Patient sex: F
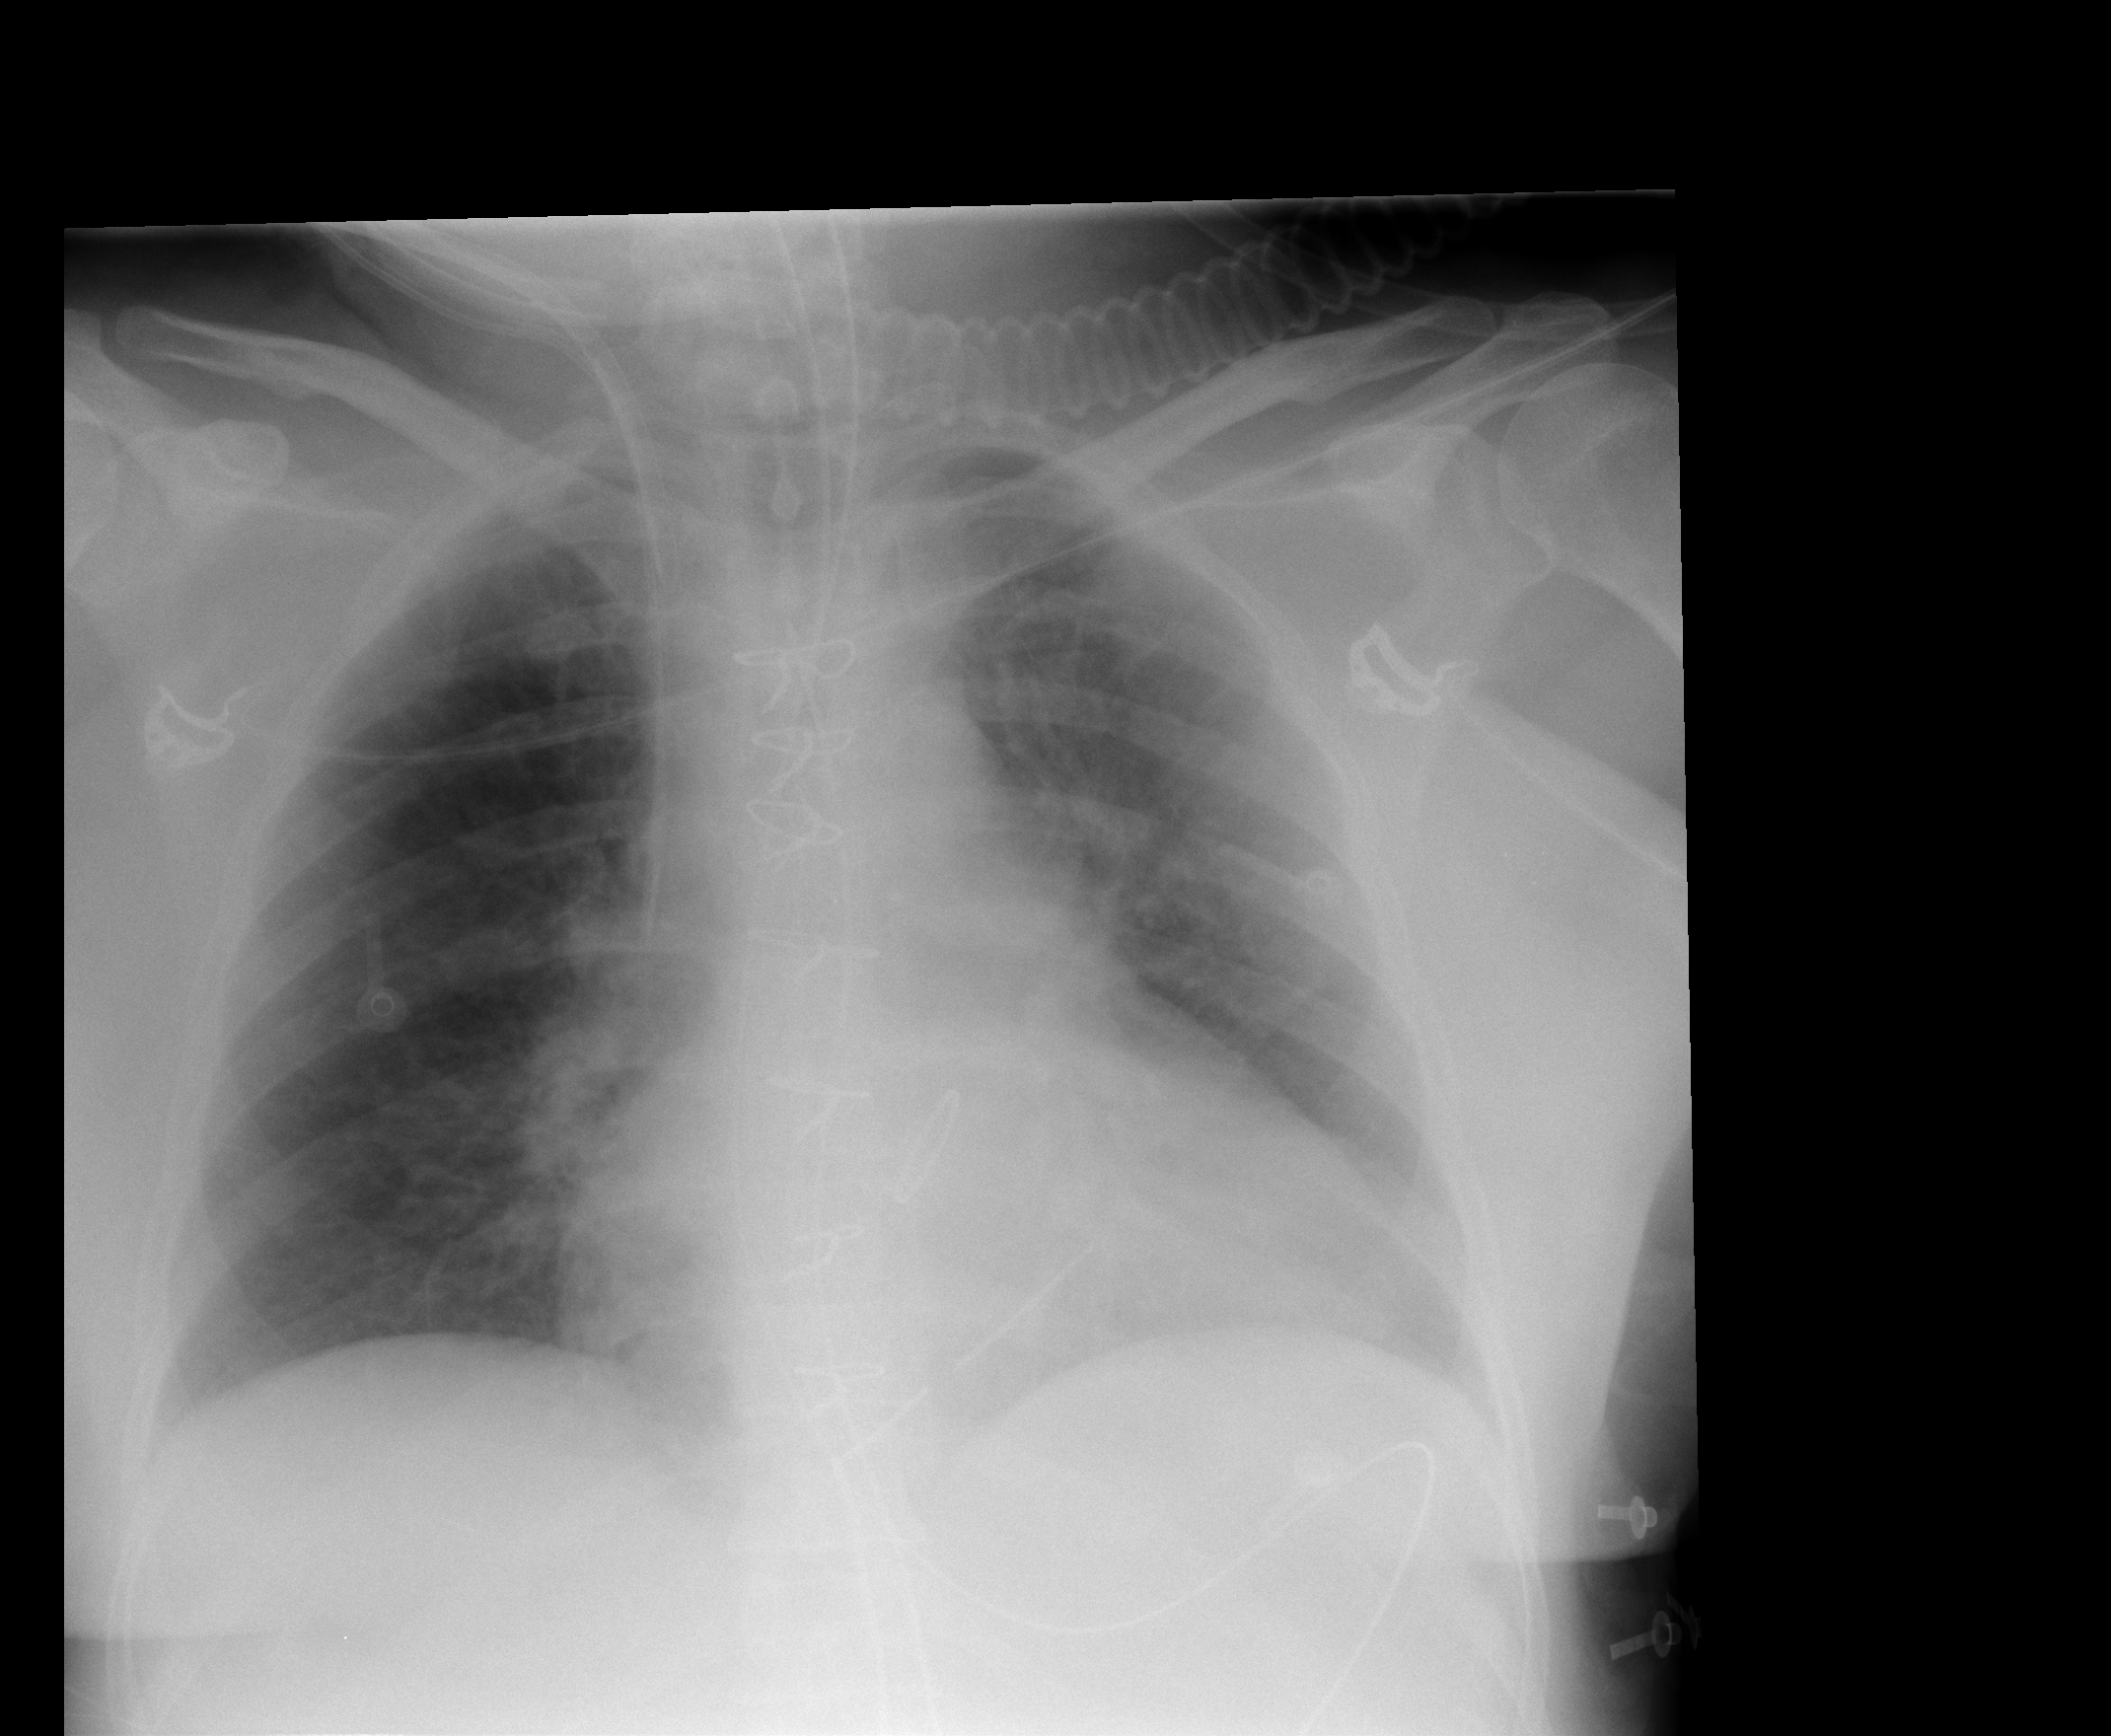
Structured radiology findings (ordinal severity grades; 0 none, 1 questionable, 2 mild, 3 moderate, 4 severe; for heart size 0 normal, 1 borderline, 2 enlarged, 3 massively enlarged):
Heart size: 2
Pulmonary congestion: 2
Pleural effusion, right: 0
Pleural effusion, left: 2
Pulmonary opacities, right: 0
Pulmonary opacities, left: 0
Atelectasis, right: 2
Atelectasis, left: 3